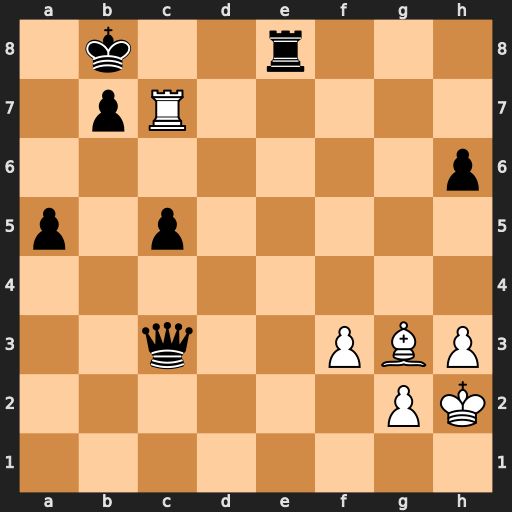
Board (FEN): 1k2r3/1pR5/7p/p1p5/8/2q2PBP/6PK/8
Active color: w
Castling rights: -
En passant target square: -
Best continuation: Rxc5+ Ka7 Rxc3